Question: I have a MySQL table with rows 'latitude', 'longitude' and 'radius'. Latitude and longitude are of type 'DOUBLE'; 'radius' is of type 'INT' and measured in meters. Essentially, each row represents a circle on Earth.
Given values of 'user_latitude' and 'user_longitude', how can I select all the rows that include the user in their circles?
I made a quick diagram to illustrate in case my question wasn't clear. Each red dot represents a 'user_latitude' and 'user_longitude' point, each circle represents a 'latitude', 'longitude' and 'radius' row in the database.

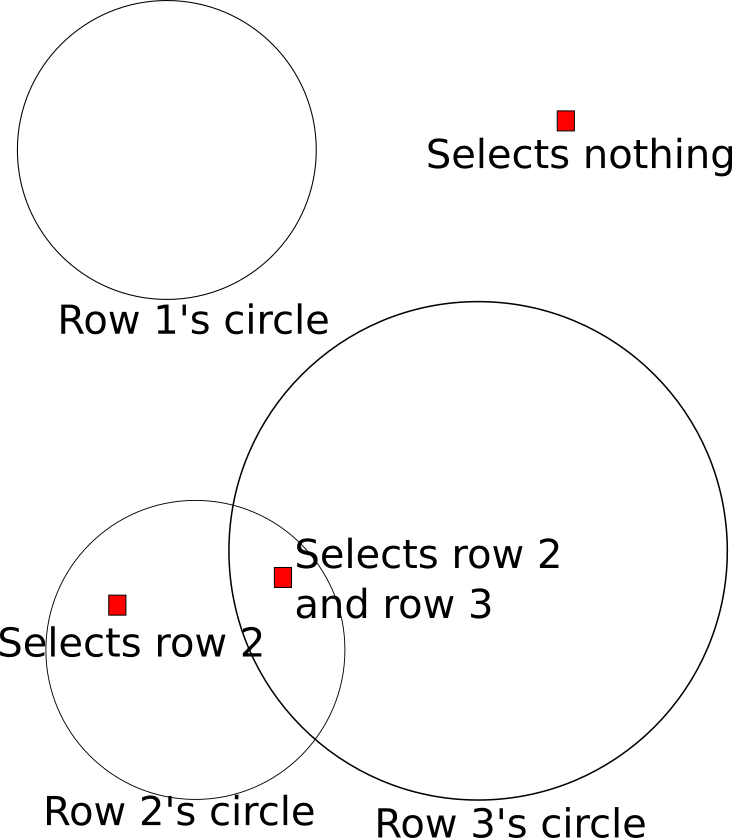
Answer: step1: implement haversine distance formula
'''
delimiter //
create function DistanceInKm(
lat1 FLOAT, lon1 FLOAT,
lat2 FLOAT, lon2 FLOAT
) returns float
NO SQL DETERMINISTIC
begin
return degrees(acos(
cos(radians(lat1)) *
cos(radians(lat2)) *
cos(radians(lon2) - radians(lon1)) +
sin(radians(lat1)) * sin(radians(lat2))
)) * 111.045;
END//
delimiter ;
'''
(the magic number 111.045 converts it to km, use 69 for miles)
step 2: use the function
'select * from areas where distance(lat, long, USERLAT, USERLONG) < radius'
<URL>